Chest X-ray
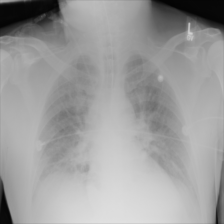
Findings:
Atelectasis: negative
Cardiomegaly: negative
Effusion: negative
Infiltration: negative
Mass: negative
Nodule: negative
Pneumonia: negative
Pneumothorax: negative
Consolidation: negative
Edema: negative
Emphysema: negative
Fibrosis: negative
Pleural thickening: negative
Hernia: negative